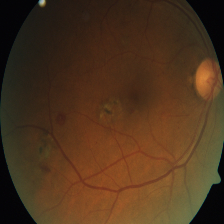
Diabetic retinopathy grade: Severe